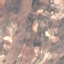
Land use / land cover: PermanentCrop